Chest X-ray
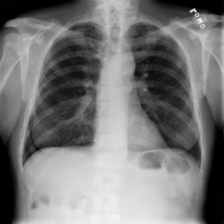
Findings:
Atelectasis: negative
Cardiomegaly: negative
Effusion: negative
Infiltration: negative
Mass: negative
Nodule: negative
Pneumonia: negative
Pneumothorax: negative
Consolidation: negative
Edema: negative
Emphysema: negative
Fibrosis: negative
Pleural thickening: negative
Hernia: negative